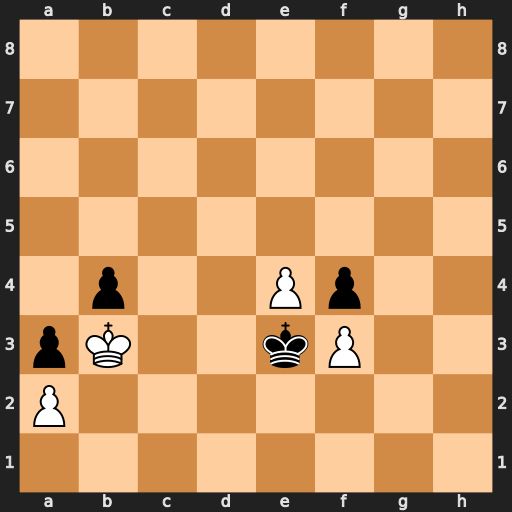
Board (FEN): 8/8/8/8/1p2Pp2/pK2kP2/P7/8
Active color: w
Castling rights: -
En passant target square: -
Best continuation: e5 Kxf3 e6 Kg2 e7